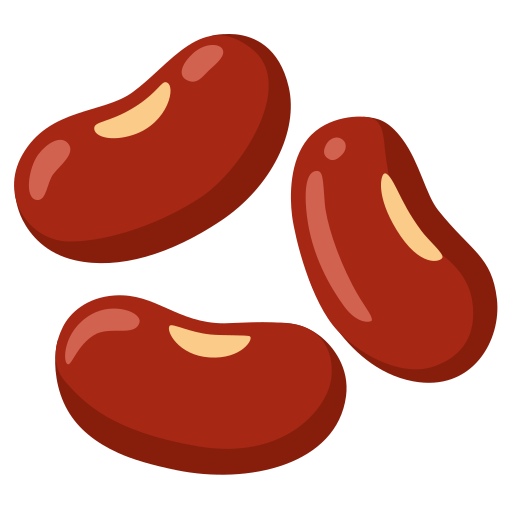
Emoji: 🫘